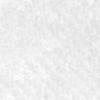
Label: no_change